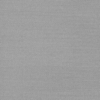
Label: dusty